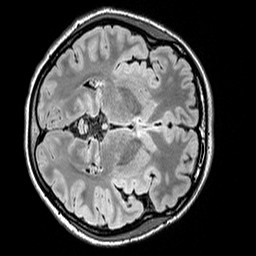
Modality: FLAIR
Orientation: axial
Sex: female
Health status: ill
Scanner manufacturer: siemens
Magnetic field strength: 3 T
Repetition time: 5 s
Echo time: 0.388 s